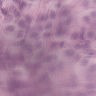
Metastatic tissue present: yes